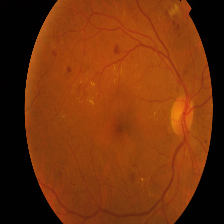
Diabetic retinopathy grade: Proliferative DR